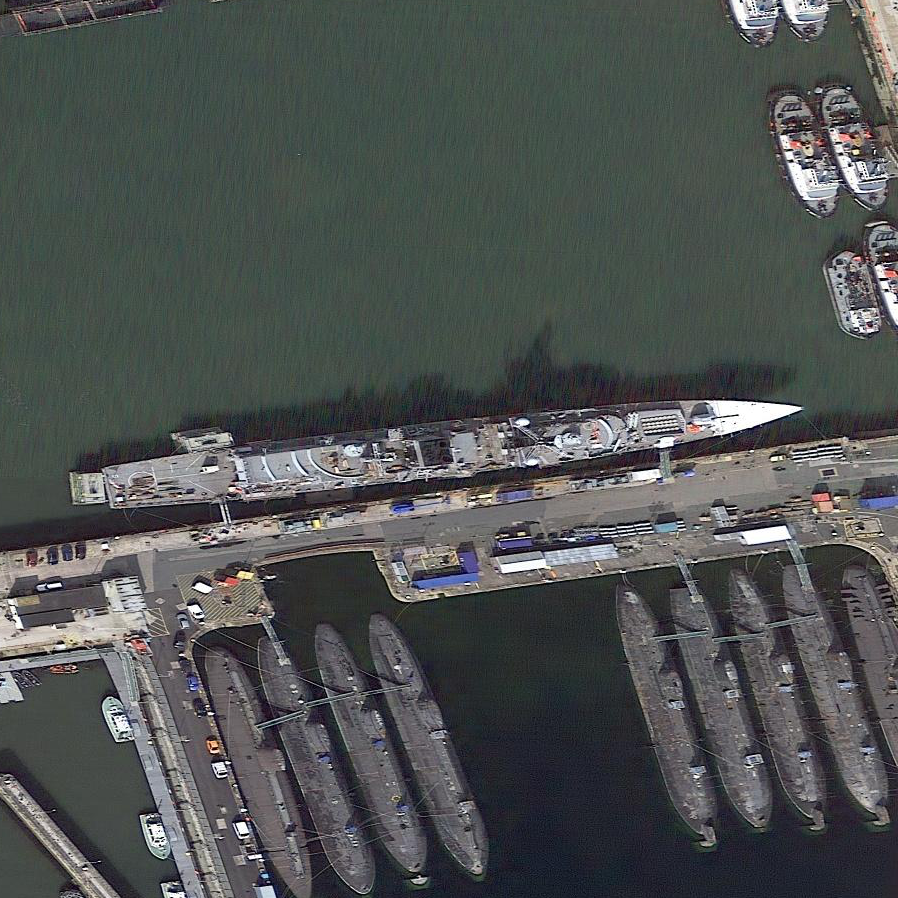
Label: destroyer